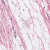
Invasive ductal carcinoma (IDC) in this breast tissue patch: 0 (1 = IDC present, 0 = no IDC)